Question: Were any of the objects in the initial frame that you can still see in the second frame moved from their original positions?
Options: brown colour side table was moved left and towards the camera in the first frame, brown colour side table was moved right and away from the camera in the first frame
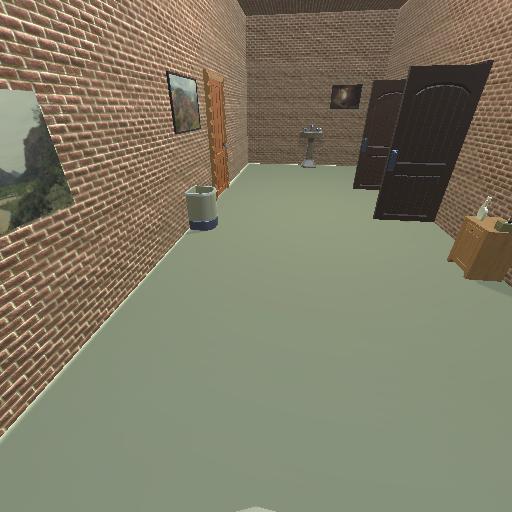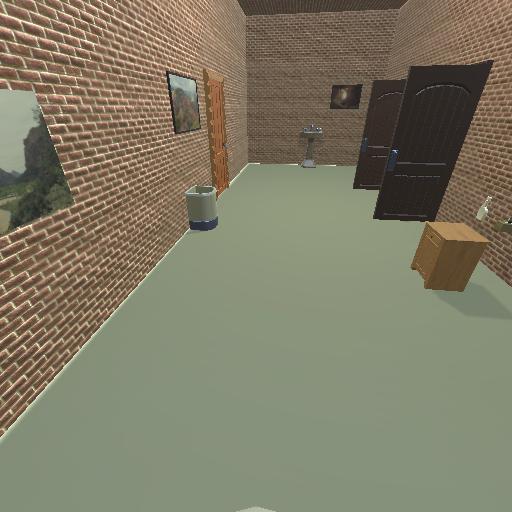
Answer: brown colour side table was moved left and towards the camera in the first frame